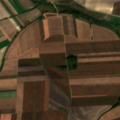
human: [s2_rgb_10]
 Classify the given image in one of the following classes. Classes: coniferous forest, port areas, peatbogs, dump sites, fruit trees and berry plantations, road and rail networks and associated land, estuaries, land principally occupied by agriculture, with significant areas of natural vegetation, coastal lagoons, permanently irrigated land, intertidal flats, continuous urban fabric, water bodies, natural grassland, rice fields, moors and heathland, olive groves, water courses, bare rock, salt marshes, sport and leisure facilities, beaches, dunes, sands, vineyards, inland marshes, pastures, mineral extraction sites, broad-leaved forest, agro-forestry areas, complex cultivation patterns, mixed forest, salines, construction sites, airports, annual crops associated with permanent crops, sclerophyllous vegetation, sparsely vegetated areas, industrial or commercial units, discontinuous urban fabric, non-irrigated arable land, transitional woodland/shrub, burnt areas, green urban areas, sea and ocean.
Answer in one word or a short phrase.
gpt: non-irrigated arable land, pastures